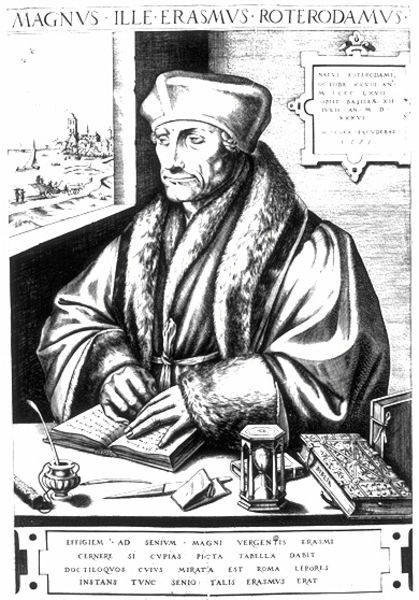
Titel: Bildnis des Erasmus von Rotterdam
Künstler: Hieronymus Cock
Institution: (Seriendruck)
Schlagwörter: feder, hand, mann, schatten, weiß, fluss, landschaft, stadt, ufer, fenster, finger, hintergrund, hut, nase, profil, raum, schwarz, tisch, zimmer, ausblick, blick, gürtel, schal, tuch, weg, haube, jacke, kappe, mütze, wand, augen, falten, gesicht, kragen, messer, pelz, rahmen, ärmel, bildnis, hände, niederlande, portrait, porträt, gewand, halbfigur, mantel, kaufmann, blatt, brustbild, renaissance, turm, fell, aussicht, kopfbedeckung, holzschnitt, schiff, schrift, bücher, papier, schreibtisch, lehrer, grafik, graphik, schriftzug, tafel, kartusche, dichter, inschrift, dreiviertelprofil, schild, tusche, philosoph, buch, zettel, groß, druck, druckgraphik, druckgrafik, schraffur, radierung, stich, lithografie, dreiviertel, schwarzweiß, text, buchstaben, tinte, aufschrift, pelzmantel, brief, briefe, schreiben, luther, gelehrter, eieruhr, stundenglas, dürer, tintenfass, kupferstich, blich, paoier, wissenschaft, schreibfeder, federkiel, latein, von, schrift text, markus, rotterdam, reformation, pelzbesatz, humanist, erasmus, erasmus von rotterdam, schaal, füller, codex, sanduhr, stundenuhr, cranach, fingernagel, doktorhut, humanismus, magnus, studiolo, füllfeder, ersamus, fesrer, mganus, cdürer, roterdam, kuafmann, belz, dfeder, ille, ad fontes, senium